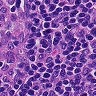
Metastatic tissue present: no